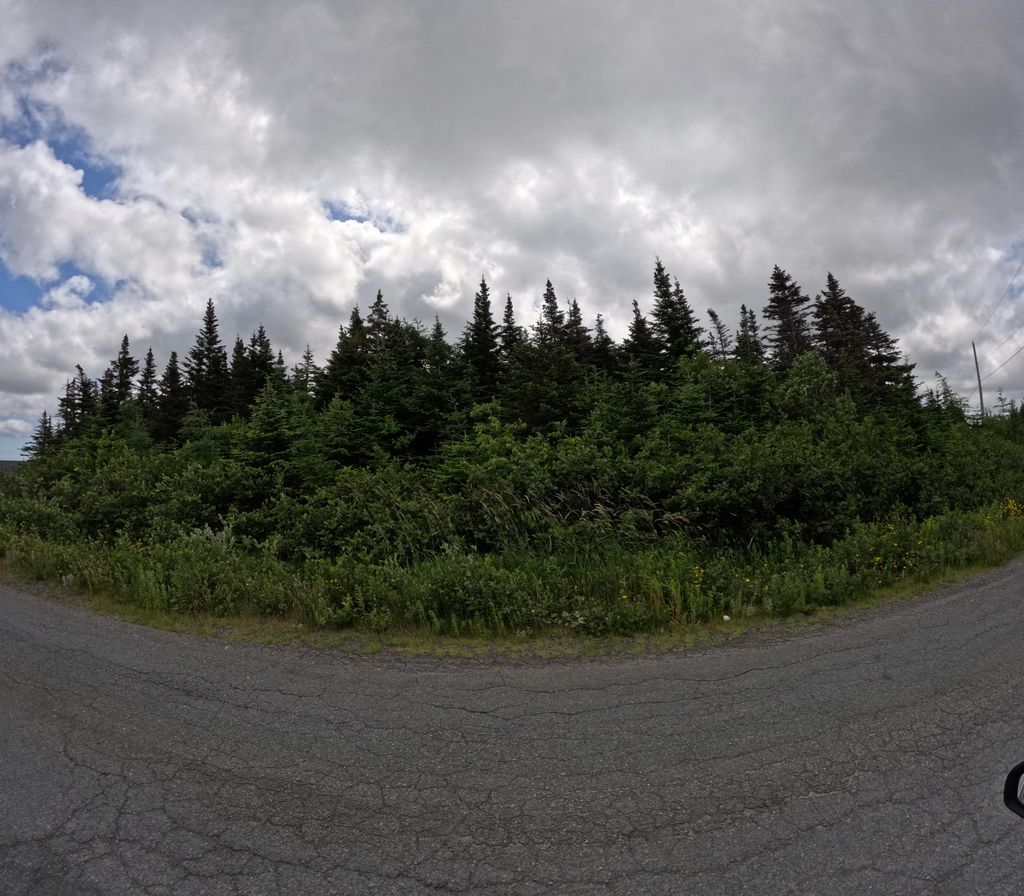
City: st_johns